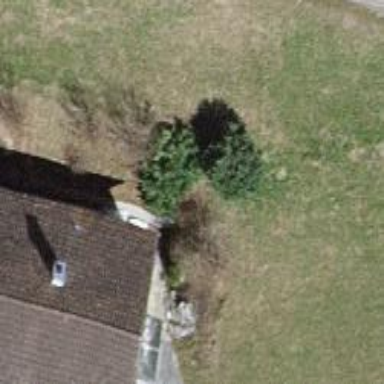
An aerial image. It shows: Single tag "natural: tree."